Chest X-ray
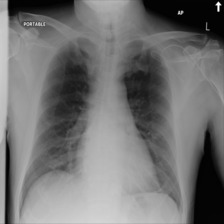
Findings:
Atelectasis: negative
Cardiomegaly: negative
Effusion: negative
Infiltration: negative
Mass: negative
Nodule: negative
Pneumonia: negative
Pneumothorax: negative
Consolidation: negative
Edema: negative
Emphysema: negative
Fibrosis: negative
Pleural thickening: negative
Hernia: negative